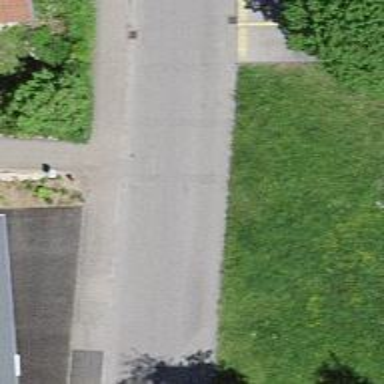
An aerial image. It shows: Paved footway.